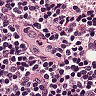
Metastatic tissue present: no